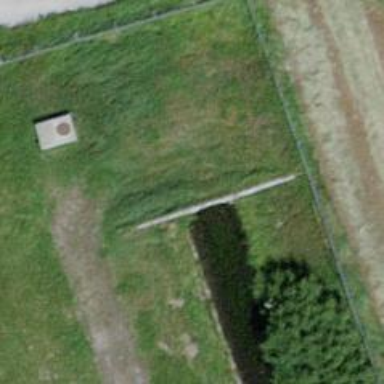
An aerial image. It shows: Culvert underpass for canal.